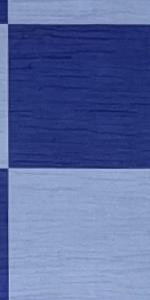
Label: Empty